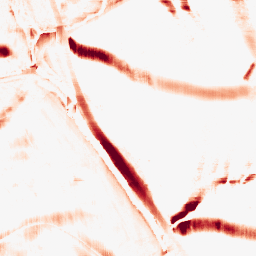
Category: morphological
Decomposition family: rolling_ball
Decomposition parameters: radius: 10
Upsampling method: quintic
Upsampling parameters: scale: 4
Upsampling scale: 4